Interaction volume radius: 10 \u00c5
Interaction volume height: 45 \u00c5
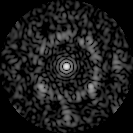
Disorder parameter: 0.6716